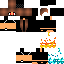
A female human skin with medium skin, wearing brown long hair dressed in a blue hoodie and black pants, featuring a closed mouth.